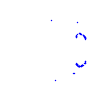
Particle: kaon